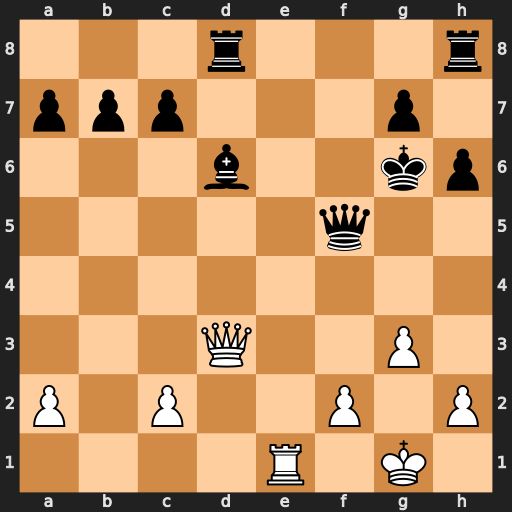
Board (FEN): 3r3r/ppp3p1/3b2kp/5q2/8/3Q2P1/P1P2P1P/4R1K1
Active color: w
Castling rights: -
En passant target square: -
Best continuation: Re6+ Kh7 Qxf5+